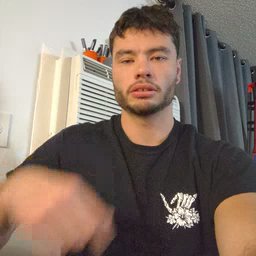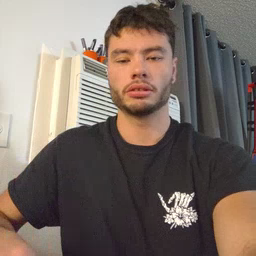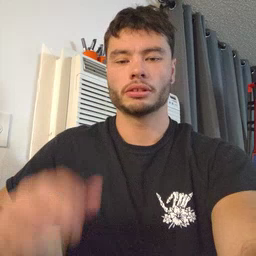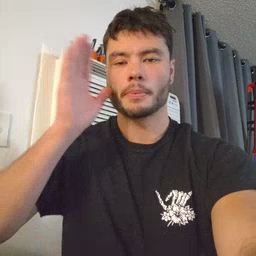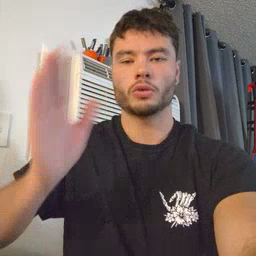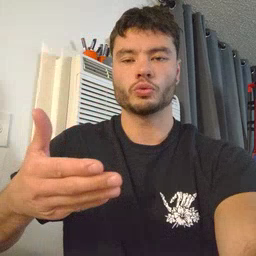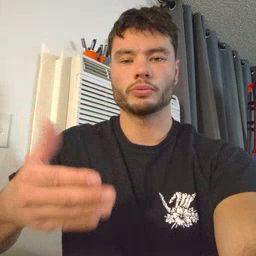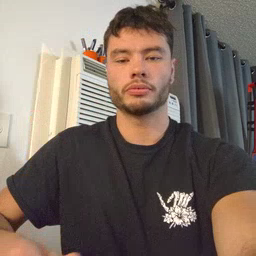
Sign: bedroom